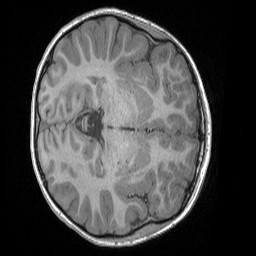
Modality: T1w
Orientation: axial
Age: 7
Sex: female
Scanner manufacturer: siemens
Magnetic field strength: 3 T
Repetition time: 1.65 s
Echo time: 0.00203 s